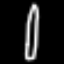
Label: pencil